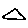
Label: triangle